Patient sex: M
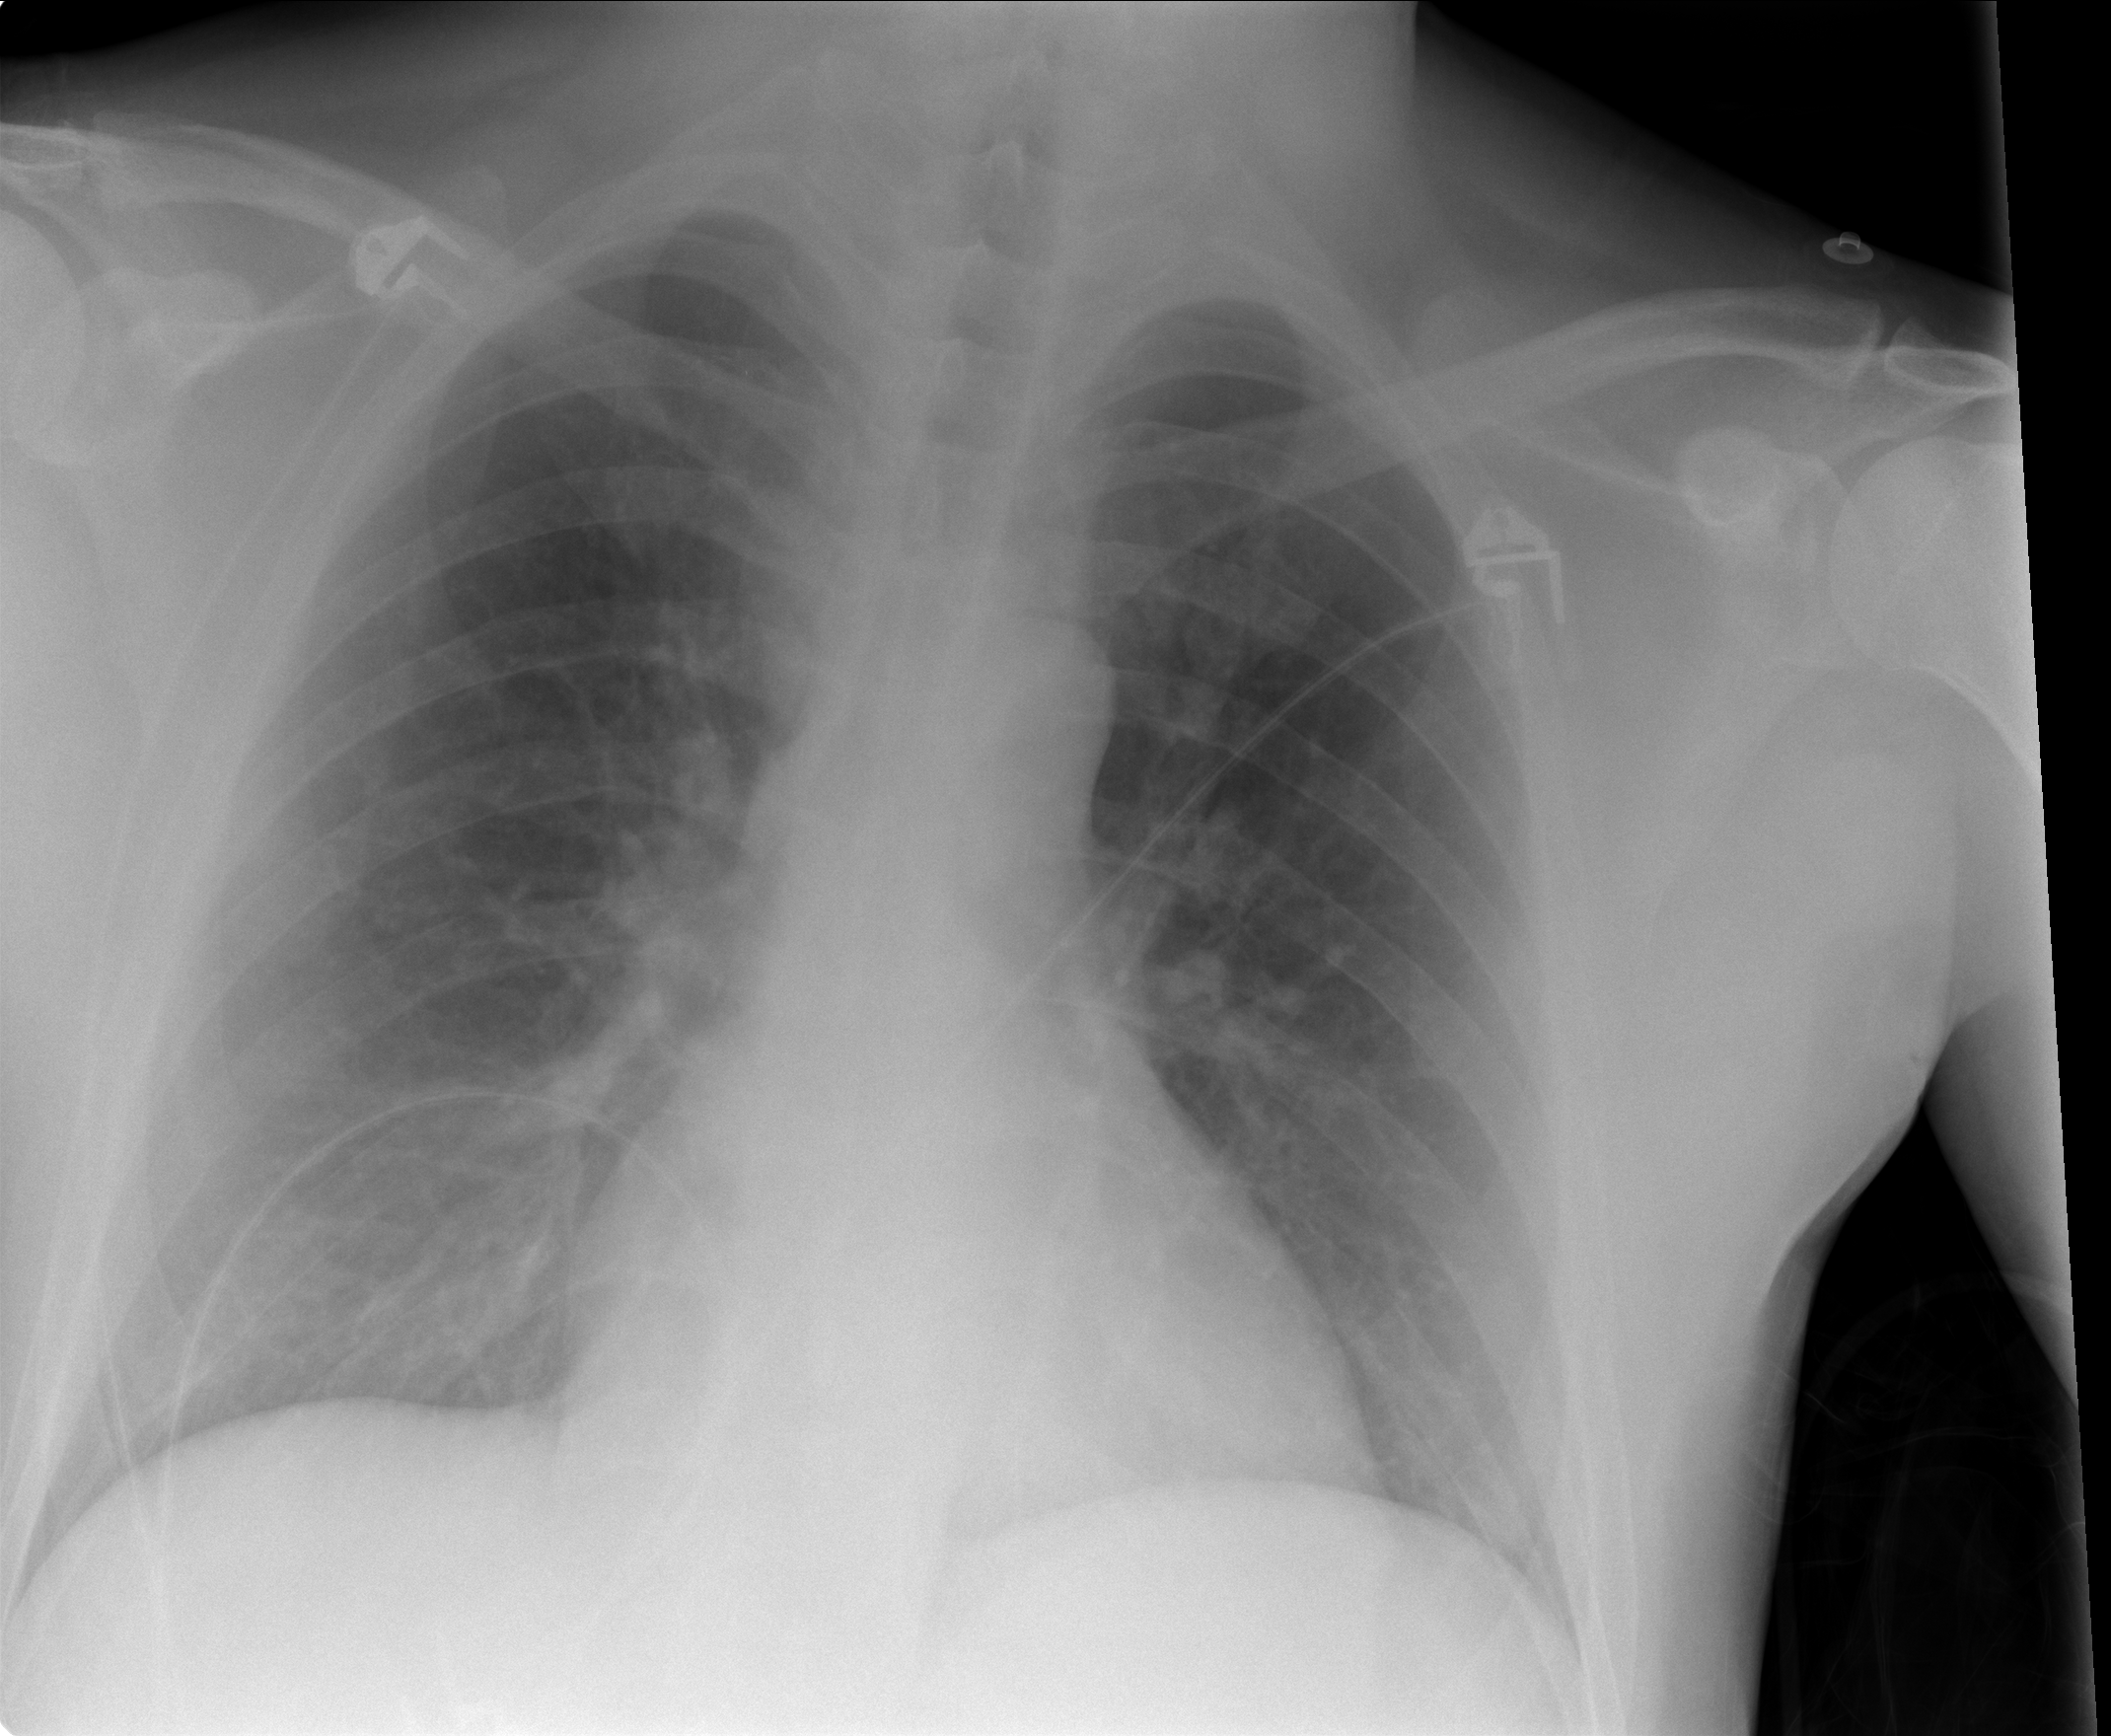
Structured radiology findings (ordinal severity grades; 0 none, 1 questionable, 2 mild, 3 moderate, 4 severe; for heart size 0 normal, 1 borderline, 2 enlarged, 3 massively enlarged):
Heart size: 0
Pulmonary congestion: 1
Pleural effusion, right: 0
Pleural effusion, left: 0
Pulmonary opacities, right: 0
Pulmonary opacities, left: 0
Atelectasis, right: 0
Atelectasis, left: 0